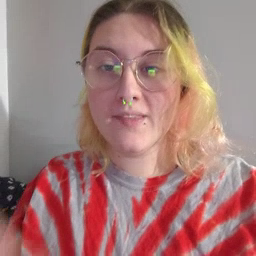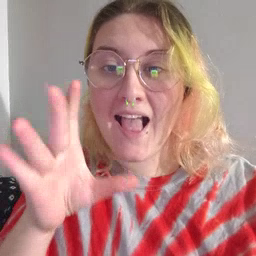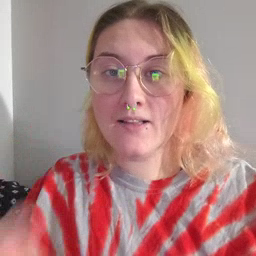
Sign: hate